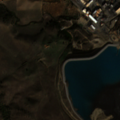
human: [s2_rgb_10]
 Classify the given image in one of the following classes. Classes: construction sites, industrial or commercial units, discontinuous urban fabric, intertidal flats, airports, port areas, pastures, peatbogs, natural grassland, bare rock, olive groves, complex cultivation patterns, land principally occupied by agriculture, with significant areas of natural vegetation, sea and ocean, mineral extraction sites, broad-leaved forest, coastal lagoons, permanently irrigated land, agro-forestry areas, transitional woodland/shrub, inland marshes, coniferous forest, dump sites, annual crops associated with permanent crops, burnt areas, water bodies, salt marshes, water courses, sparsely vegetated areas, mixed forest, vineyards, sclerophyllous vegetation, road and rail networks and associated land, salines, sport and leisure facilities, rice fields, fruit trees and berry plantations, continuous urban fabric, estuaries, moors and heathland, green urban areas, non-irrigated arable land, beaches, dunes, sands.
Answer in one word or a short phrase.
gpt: industrial or commercial units, dump sites, non-irrigated arable land, olive groves, pastures, water bodies